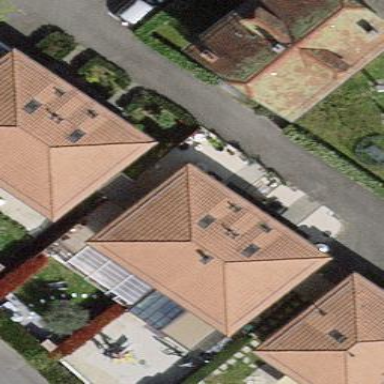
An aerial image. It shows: Garden enclosed by fence.